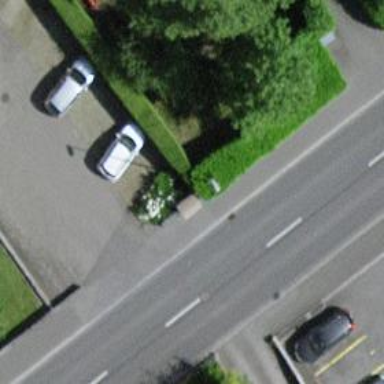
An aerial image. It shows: Bus stop with platform for public transport.